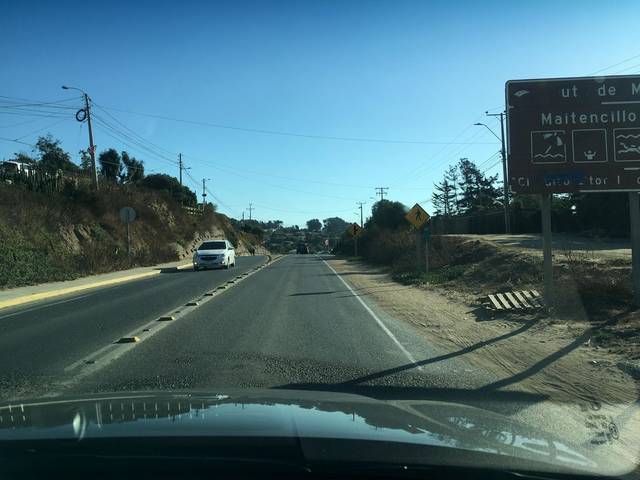
Region: Chile
Coordinates: -32.633, -71.421